Interaction volume radius: 5 \u00c5
Interaction volume height: 15 \u00c5
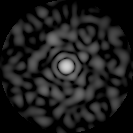
Disorder parameter: 0.7834